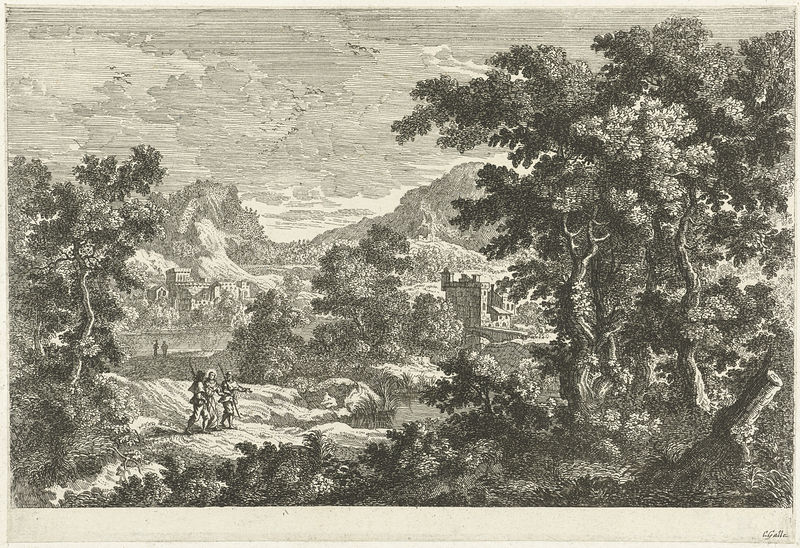
Titel: Landschap met Christus en de discipelen op weg naar Emmaus
Künstler: Cornelis (I) Galle
Standort: Amsterdam
Institution: Rijksmuseum
Schlagwörter: men, people, soldier, soldiers, white, black, old, three, print, two, woodcut, cloud, clouds, rock, sky, tree, building, hill, hills, house, lake, landscape, mountain, nature, houses, trees, village, forest, grass, light, river, bushes, path, black and white, castle, ruins, bird, sketch, walking, birds, bridge, town, person, leaves, jesus, buildings, walk, pencil, bush, darkness, snake, halo, persons, colony, mountians, monotone, trio, exploration, colonists, 오래된 그림 같다., 커다란 나무들과 세명의 사람, 두명의 사람, 그리고 성이 보인다., 다리처럼 보이는 부분이 있는 것으로 보아 강이나 호수를 끼고 있는 것 같다., nature scene, john smith